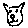
Label: cat